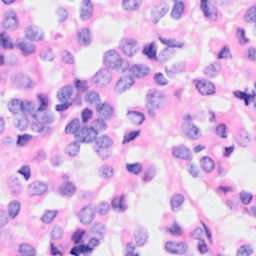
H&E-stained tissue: Breast